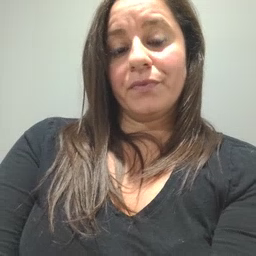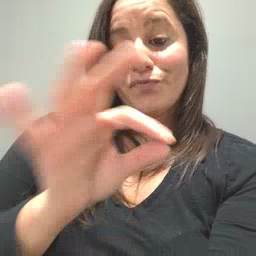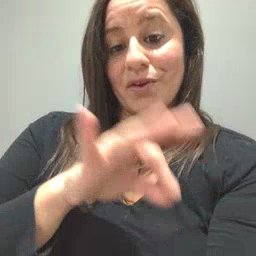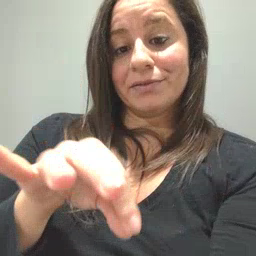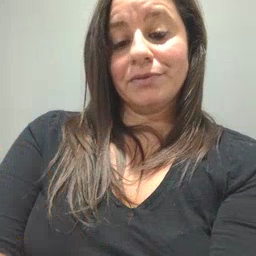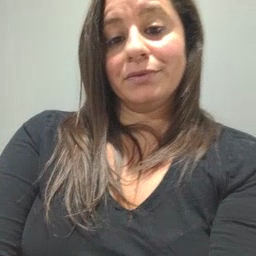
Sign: frenchfries